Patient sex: M
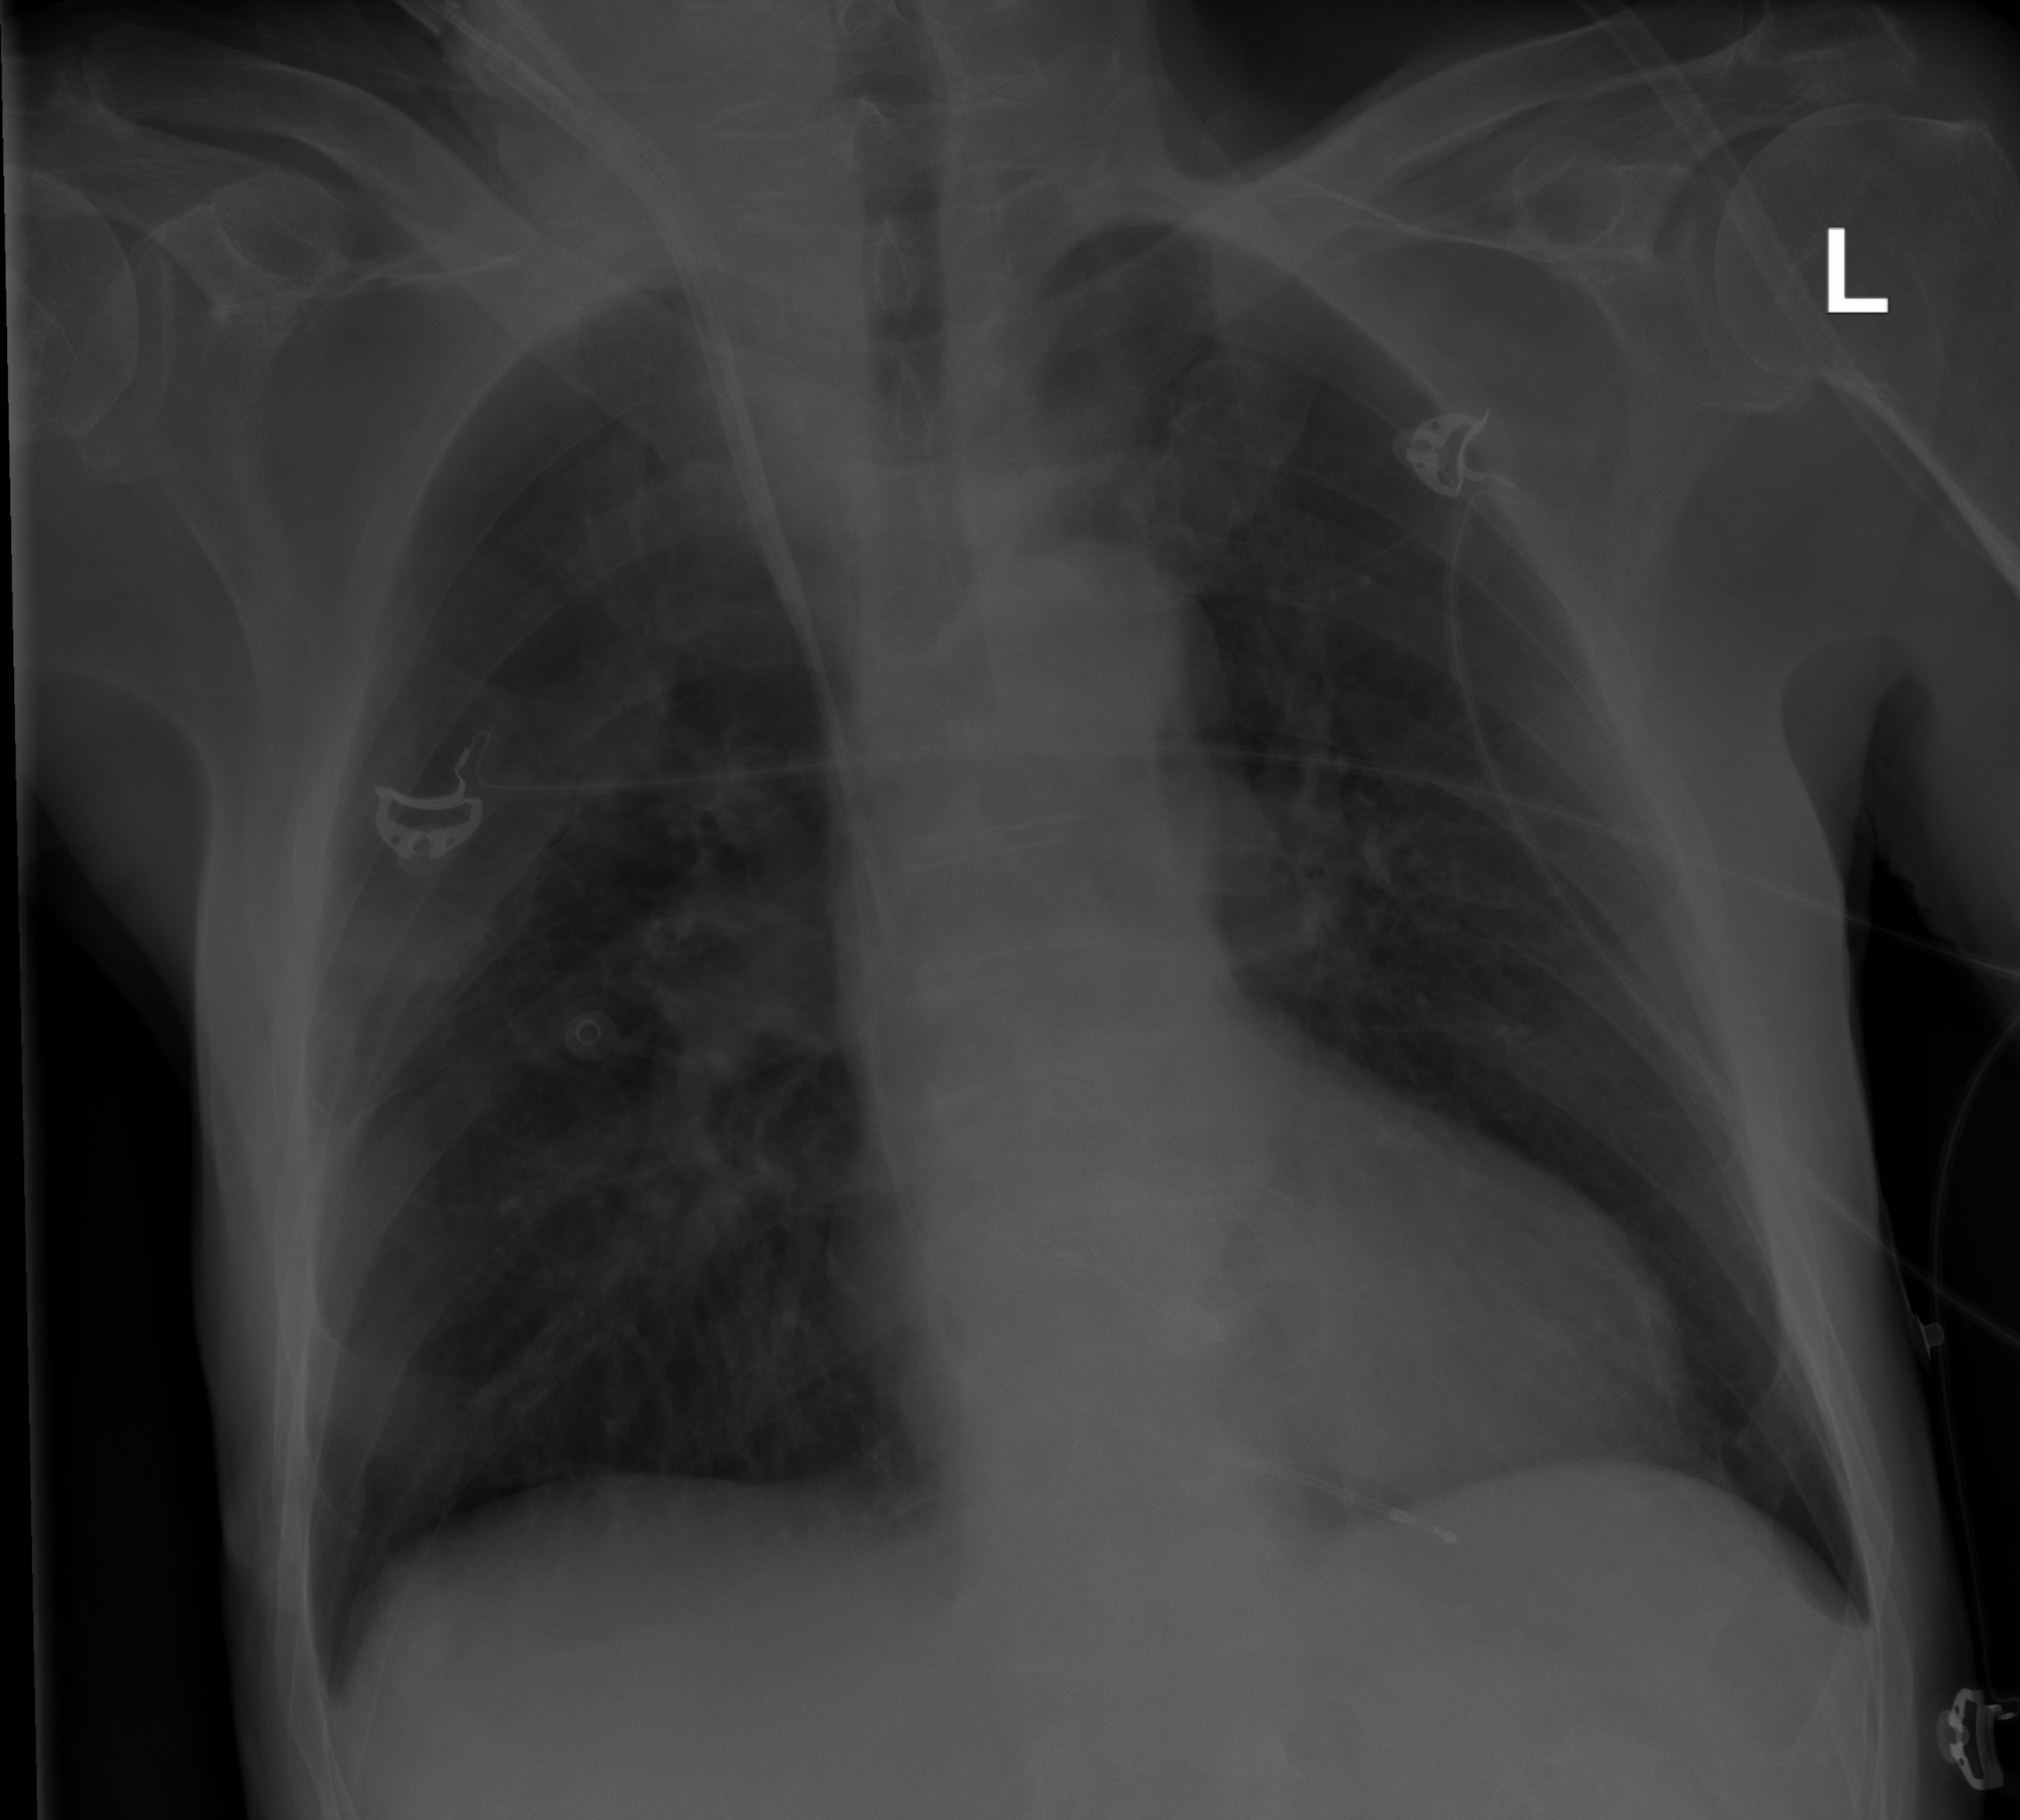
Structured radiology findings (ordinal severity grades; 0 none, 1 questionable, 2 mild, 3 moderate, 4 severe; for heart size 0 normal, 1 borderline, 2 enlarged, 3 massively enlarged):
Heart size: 2
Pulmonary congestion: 0
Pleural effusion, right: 2
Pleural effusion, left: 2
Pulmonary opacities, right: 0
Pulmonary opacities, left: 0
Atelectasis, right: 2
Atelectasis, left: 2